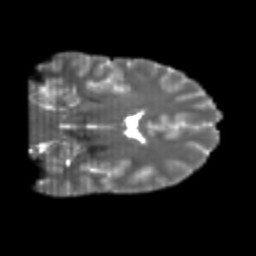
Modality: T2w
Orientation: coronal
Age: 22
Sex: male
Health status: healthy
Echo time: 0.074 s